【题型】选择题　【知识点】平面几何　【难度】easy
已知：如图, 在 Rt$\triangle ABC$ 中, $\angle ACB = 90^\circ$, $CB = 4$, $CA = 6$, $\odot C$ 半径为 2, $P$ 为圆上一动点, 连结 $AP$、$BP$, 则 $2AP+BP$ 的最小值为( )

A. $2\sqrt{37}$

B. 12

C. $4\sqrt{17}-2$

D. 8
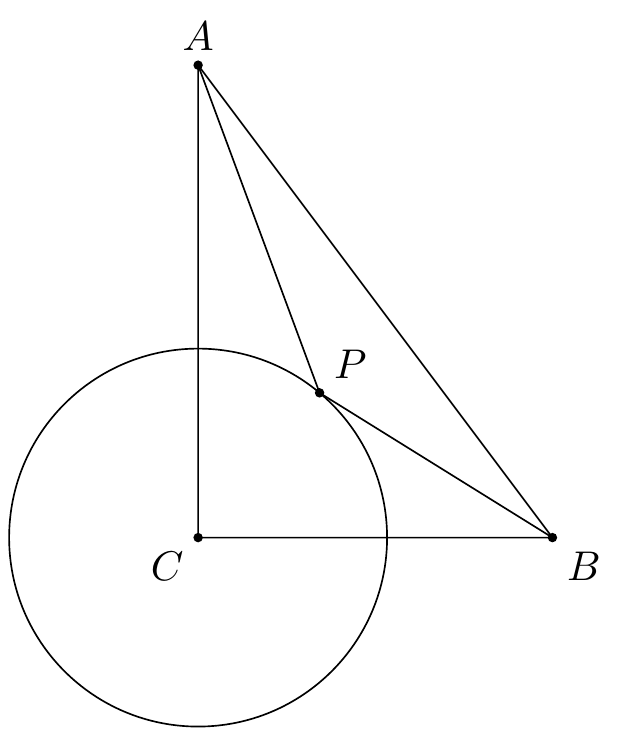
【解答】
解：连接 $CP$, 在 $CB$ 上取点 $D$, 使 $CD = 1$, 连结 $AD$、$PD$,

$\frac{CD}{CP} = \frac{1}{2}$, $\frac{CP}{CB} = \frac{2}{4} = \frac{1}{2}$,

$\therefore \frac{CD}{CP} = \frac{CP}{CB}$,

$\because \angle PCD = \angle BCP$,

$\therefore \triangle PCD \sim \triangle BCP$,

$\therefore \frac{PD}{BP} = \frac{CD}{CP} = \frac{1}{2}$,

$\therefore PD = \frac{1}{2}BP$,

$\therefore AP + \frac{1}{2}BP = AP + PD$,

$\therefore 2AP + BP = 2(AP + PD)$,

要使 $2AP + BP$ 最小, 只要 $AP + AD$ 最小, 当点 $A$、$P$、$D$ 在同一条直线时, $AP + AD$ 最小,

即：$AP + \frac{1}{2} BP = AP + PD$ 最小值为 $AD$, 在 $Rt\triangle ACD$ 中, $CD = 1$, $AC = 6$,

$\therefore$ $AD = \sqrt{AB^2 - CD^2} = \sqrt{37}$, $2AP + BP$ 的最小值为 $2\sqrt{37}$, 故选：A。
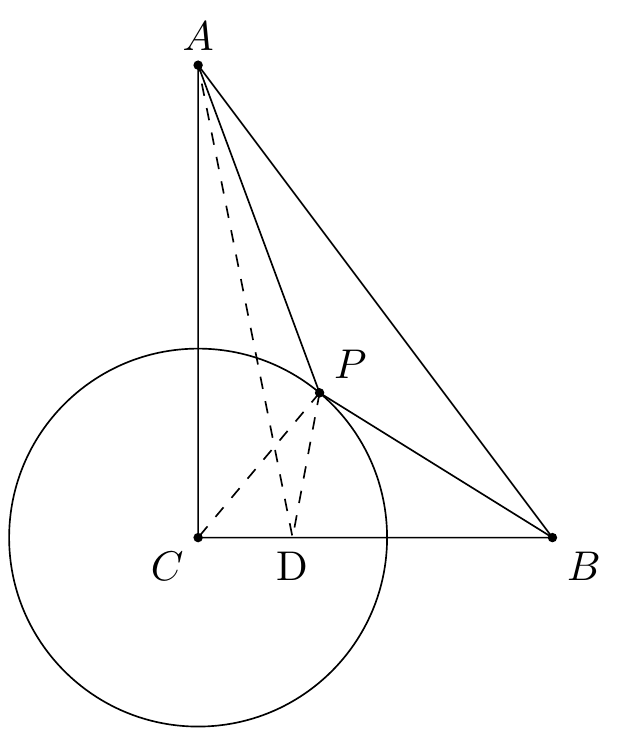